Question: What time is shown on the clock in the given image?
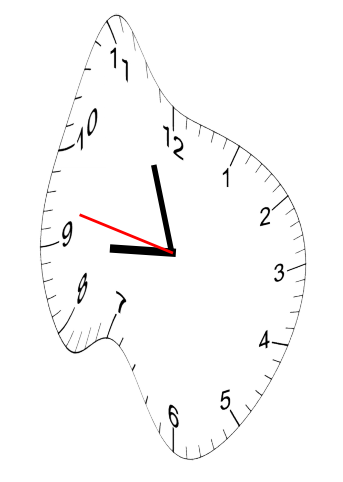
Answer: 08:56:47